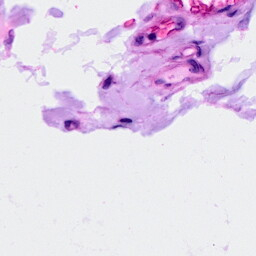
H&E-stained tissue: Ovarian